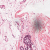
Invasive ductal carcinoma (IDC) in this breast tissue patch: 0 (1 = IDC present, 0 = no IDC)